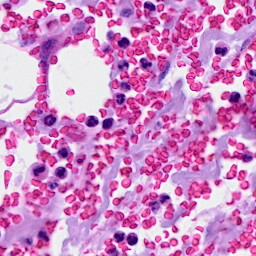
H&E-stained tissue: Breast